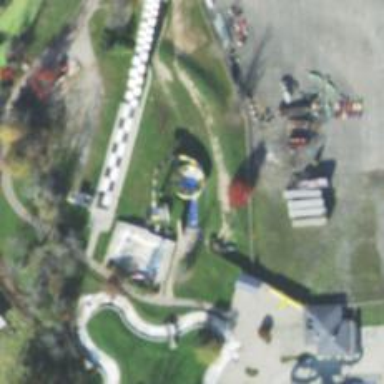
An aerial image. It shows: Water slide attraction.